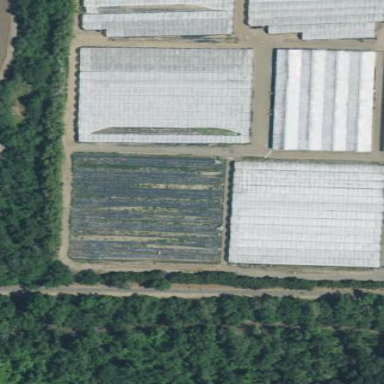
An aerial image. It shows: Greenhouse.